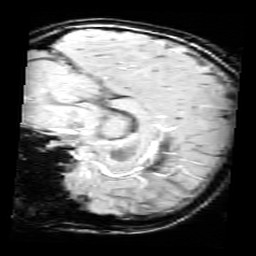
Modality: SWI
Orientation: sagittal
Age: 10
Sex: female
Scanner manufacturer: siemens
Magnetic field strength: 3 T
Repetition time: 0.027 s
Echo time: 0.02 s